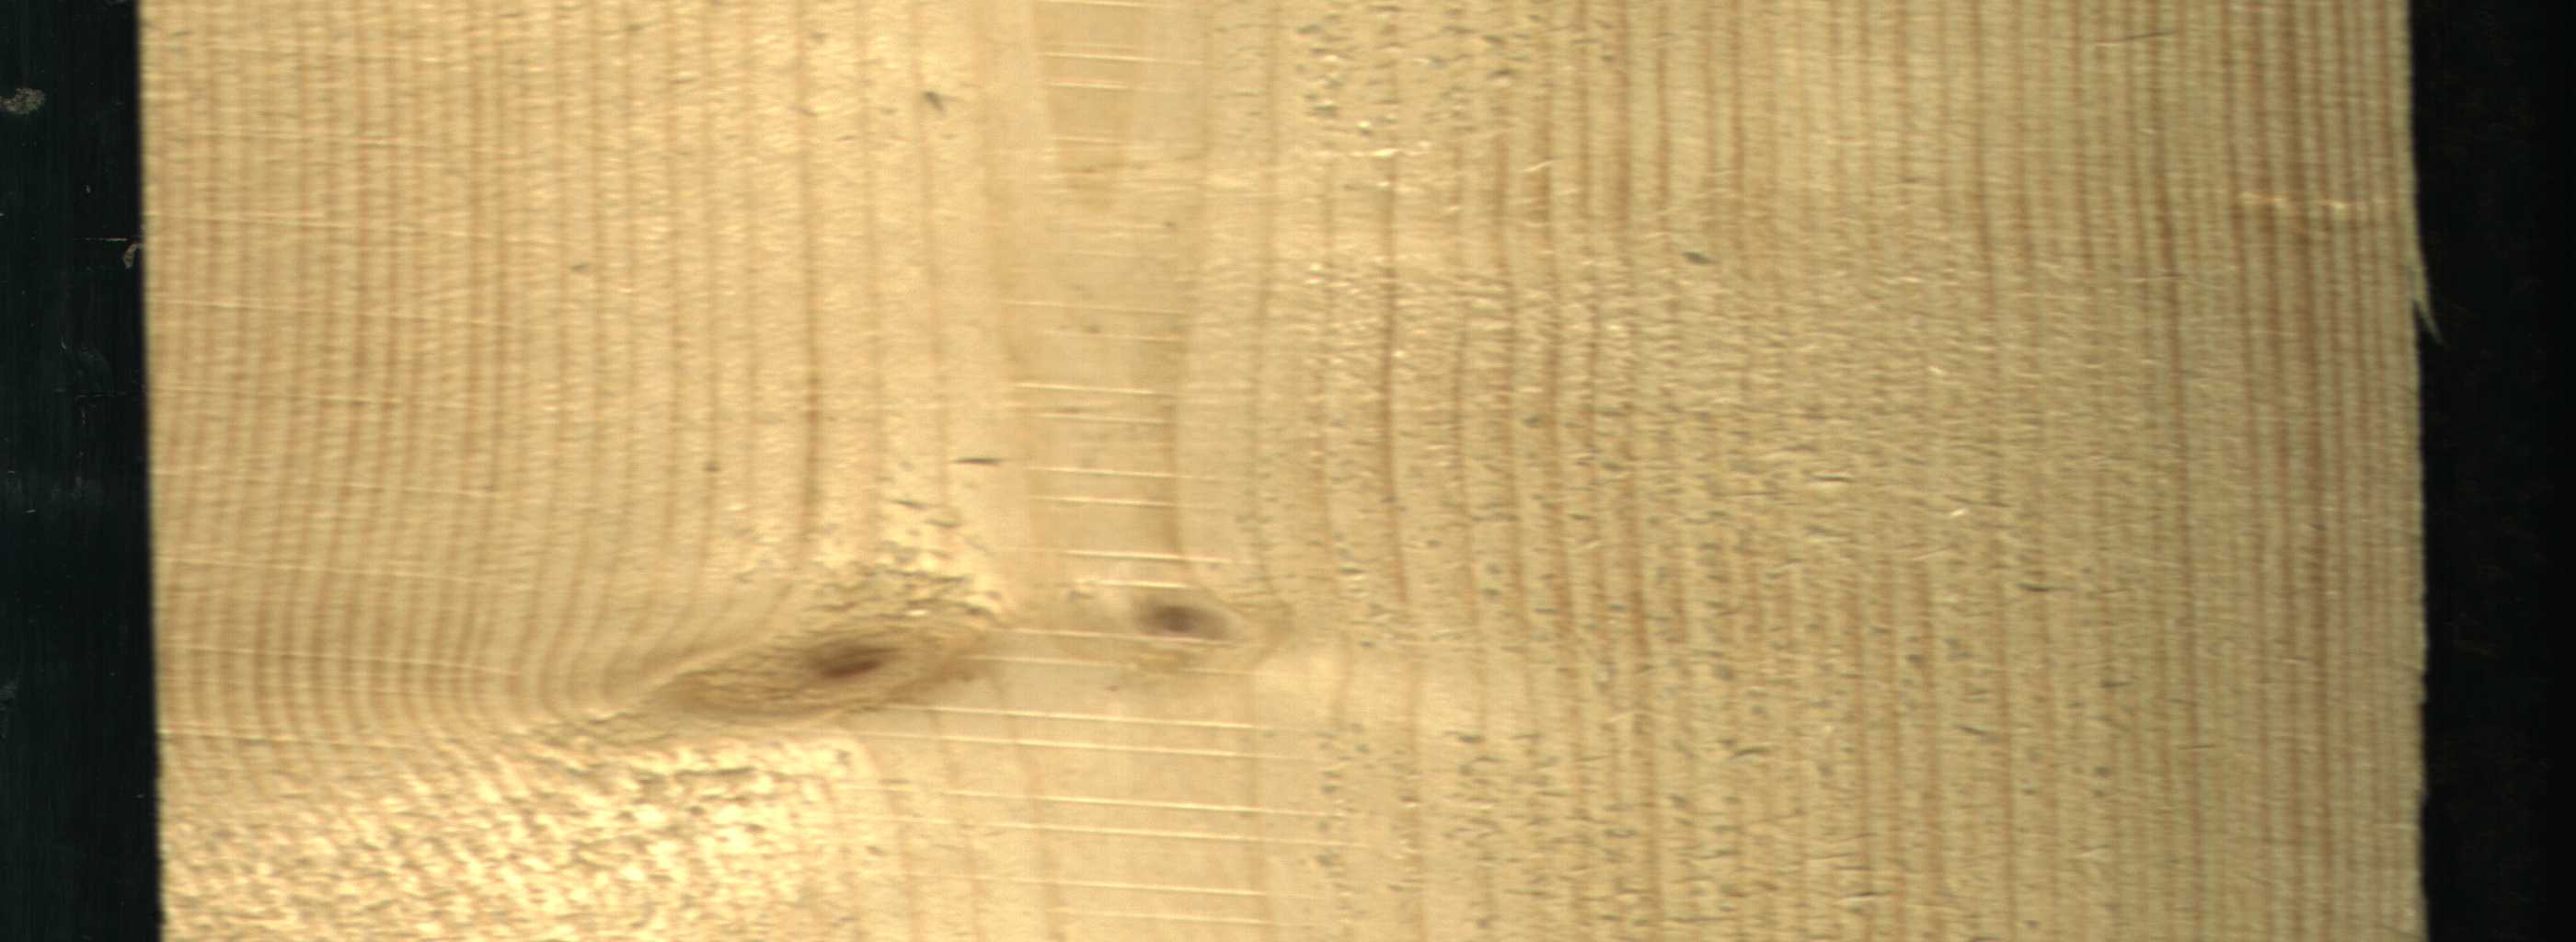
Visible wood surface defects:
Live_Knot
Live_Knot